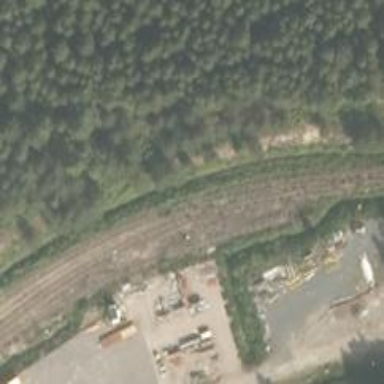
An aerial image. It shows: Disused railway spur.